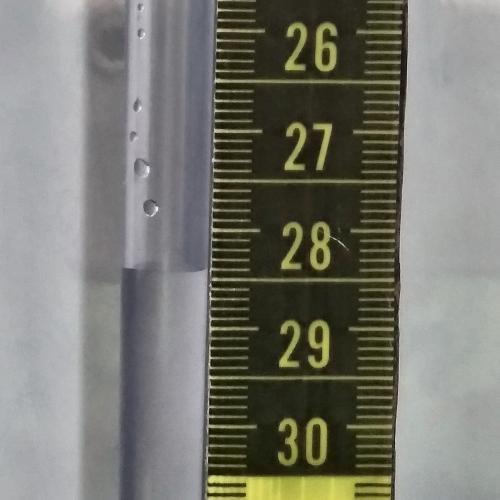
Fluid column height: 28.4 cm